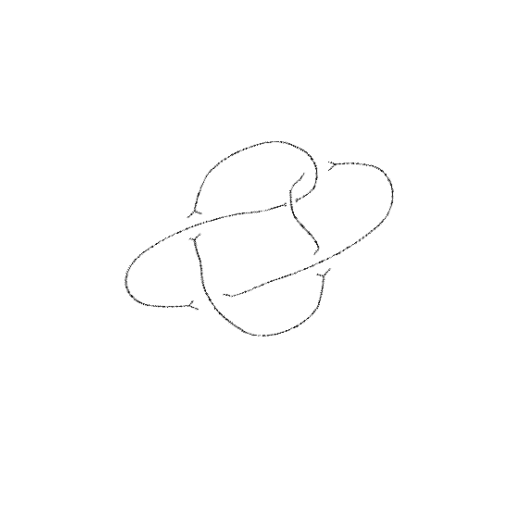
Crossing number: 5